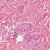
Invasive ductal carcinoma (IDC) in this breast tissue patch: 0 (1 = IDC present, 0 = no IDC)